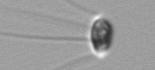
Label: Chaetoceros